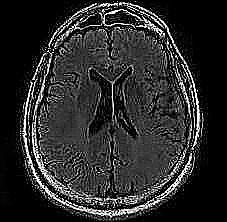
Label: notumor